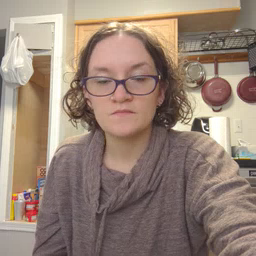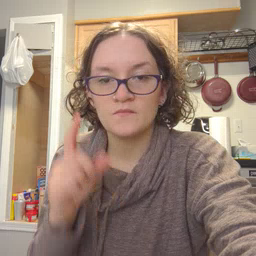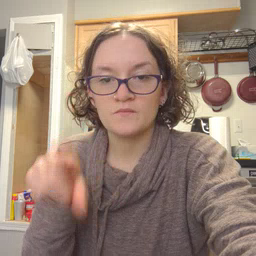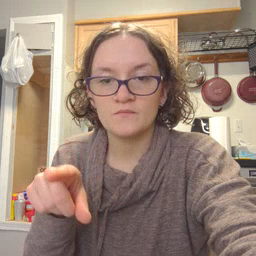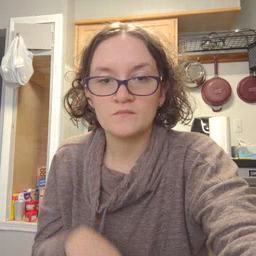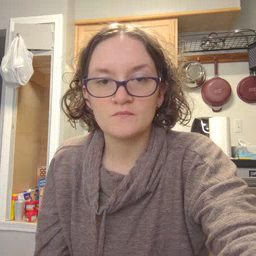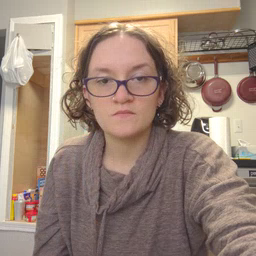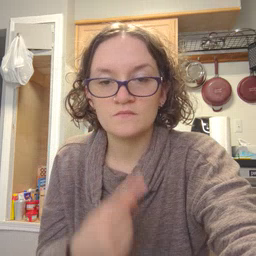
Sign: go